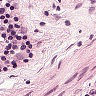
Metastatic tissue present: no